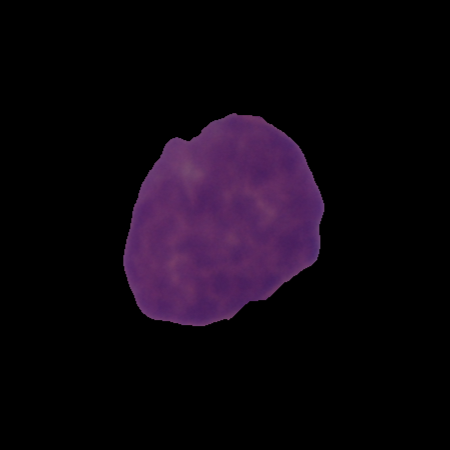
Label: cancer